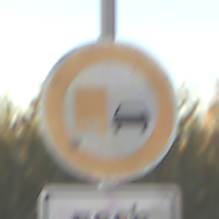
Verkehrszeichen: UeberholverbotKraftfahrzeuge
Zusatzzeichen unten: LaengeEinerStrecke4
Umgebung: Outdoor, RoadRail
Tageszeit: SunriseSunset
Wetter: Clear
Licht: Natural
Jahreszeit: NotSpecified
Kontrast: HighContrast